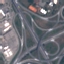
Land use / land cover: Highway